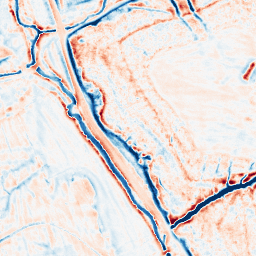
Category: edge_preserving
Decomposition family: bilateral
Decomposition parameters: d: 15
sigma_color: 100
sigma_space: 150
Upsampling method: edge_directed
Upsampling parameters: scale: 2
Upsampling scale: 2